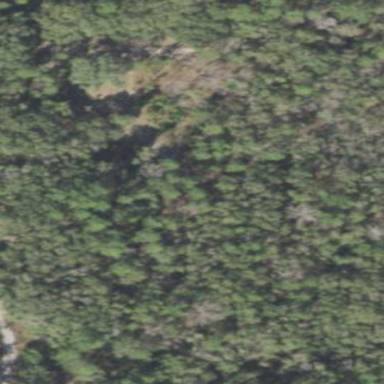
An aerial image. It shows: Mixed leaf woodland.